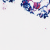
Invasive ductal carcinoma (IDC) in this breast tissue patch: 0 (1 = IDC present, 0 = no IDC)